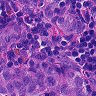
Metastatic tissue present: yes